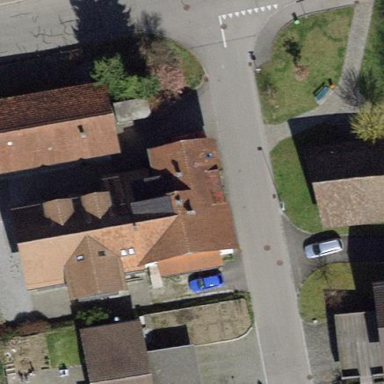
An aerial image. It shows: Building with tiled roof.